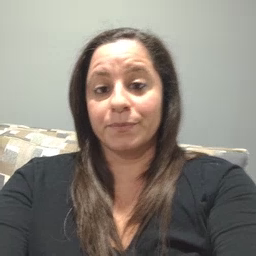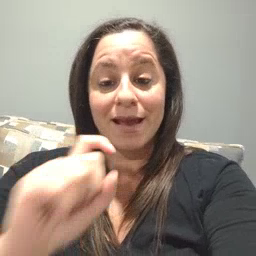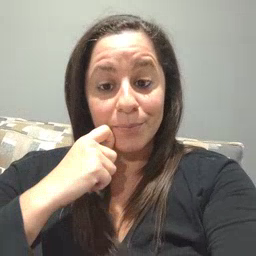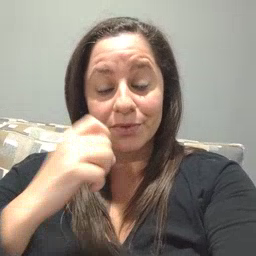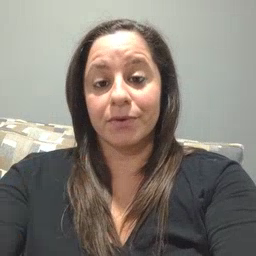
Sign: apple